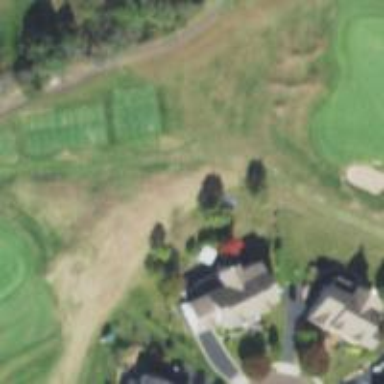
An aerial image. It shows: Grassy area designated as golf tee.